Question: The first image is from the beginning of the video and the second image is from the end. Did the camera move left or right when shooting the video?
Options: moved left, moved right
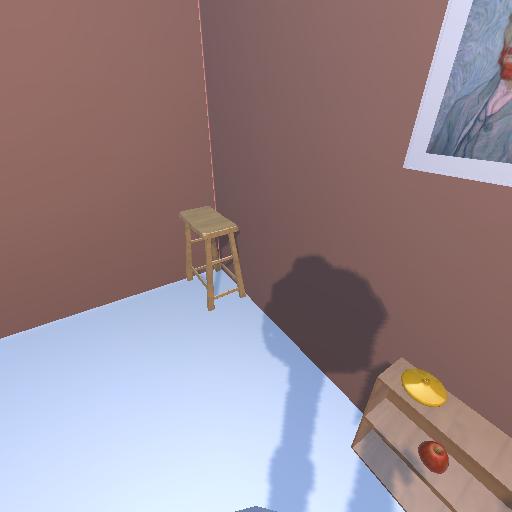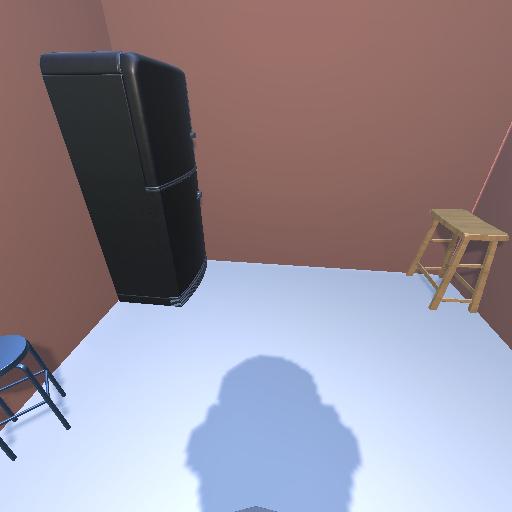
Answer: moved left